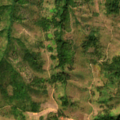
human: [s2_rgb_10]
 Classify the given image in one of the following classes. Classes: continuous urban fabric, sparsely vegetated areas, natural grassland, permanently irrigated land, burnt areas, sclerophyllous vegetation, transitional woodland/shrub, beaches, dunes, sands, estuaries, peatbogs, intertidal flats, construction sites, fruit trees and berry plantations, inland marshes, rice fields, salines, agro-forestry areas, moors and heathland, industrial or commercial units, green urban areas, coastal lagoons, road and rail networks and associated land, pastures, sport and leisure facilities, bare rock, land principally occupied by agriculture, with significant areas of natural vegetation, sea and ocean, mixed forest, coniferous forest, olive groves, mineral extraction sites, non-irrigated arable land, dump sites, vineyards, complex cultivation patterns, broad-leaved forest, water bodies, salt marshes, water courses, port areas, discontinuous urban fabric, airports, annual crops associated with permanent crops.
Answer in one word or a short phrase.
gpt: pastures, complex cultivation patterns, broad-leaved forest, transitional woodland/shrub